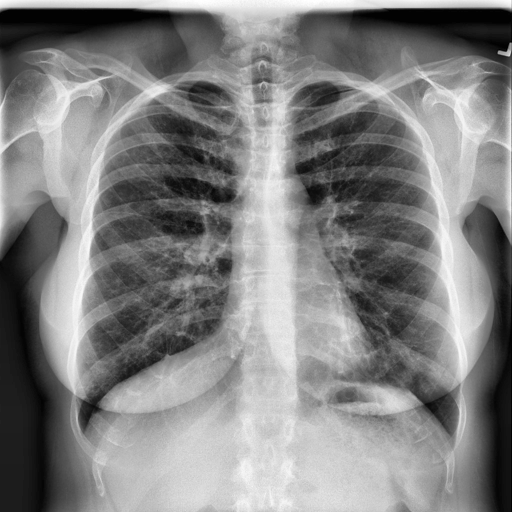
Finding: NORMAL